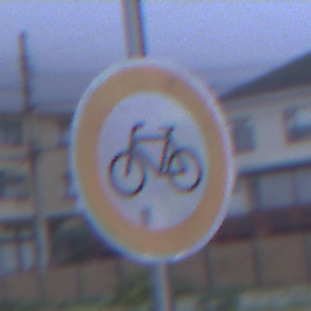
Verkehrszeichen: VerbotRadverkehr
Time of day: SunriseSunset
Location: Outdoor (Urban)
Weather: Overcast
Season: NotSpecified
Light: Natural